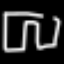
Label: pants